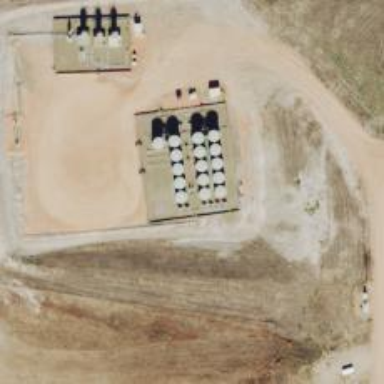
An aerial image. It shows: Storage tank that is man-made.